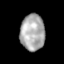
Tissue: skin
Cell type: Epithelial cells
Senescence score: 0.9119
Nuclear area (px): 871
Mean DAPI intensity: 170.913